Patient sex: F
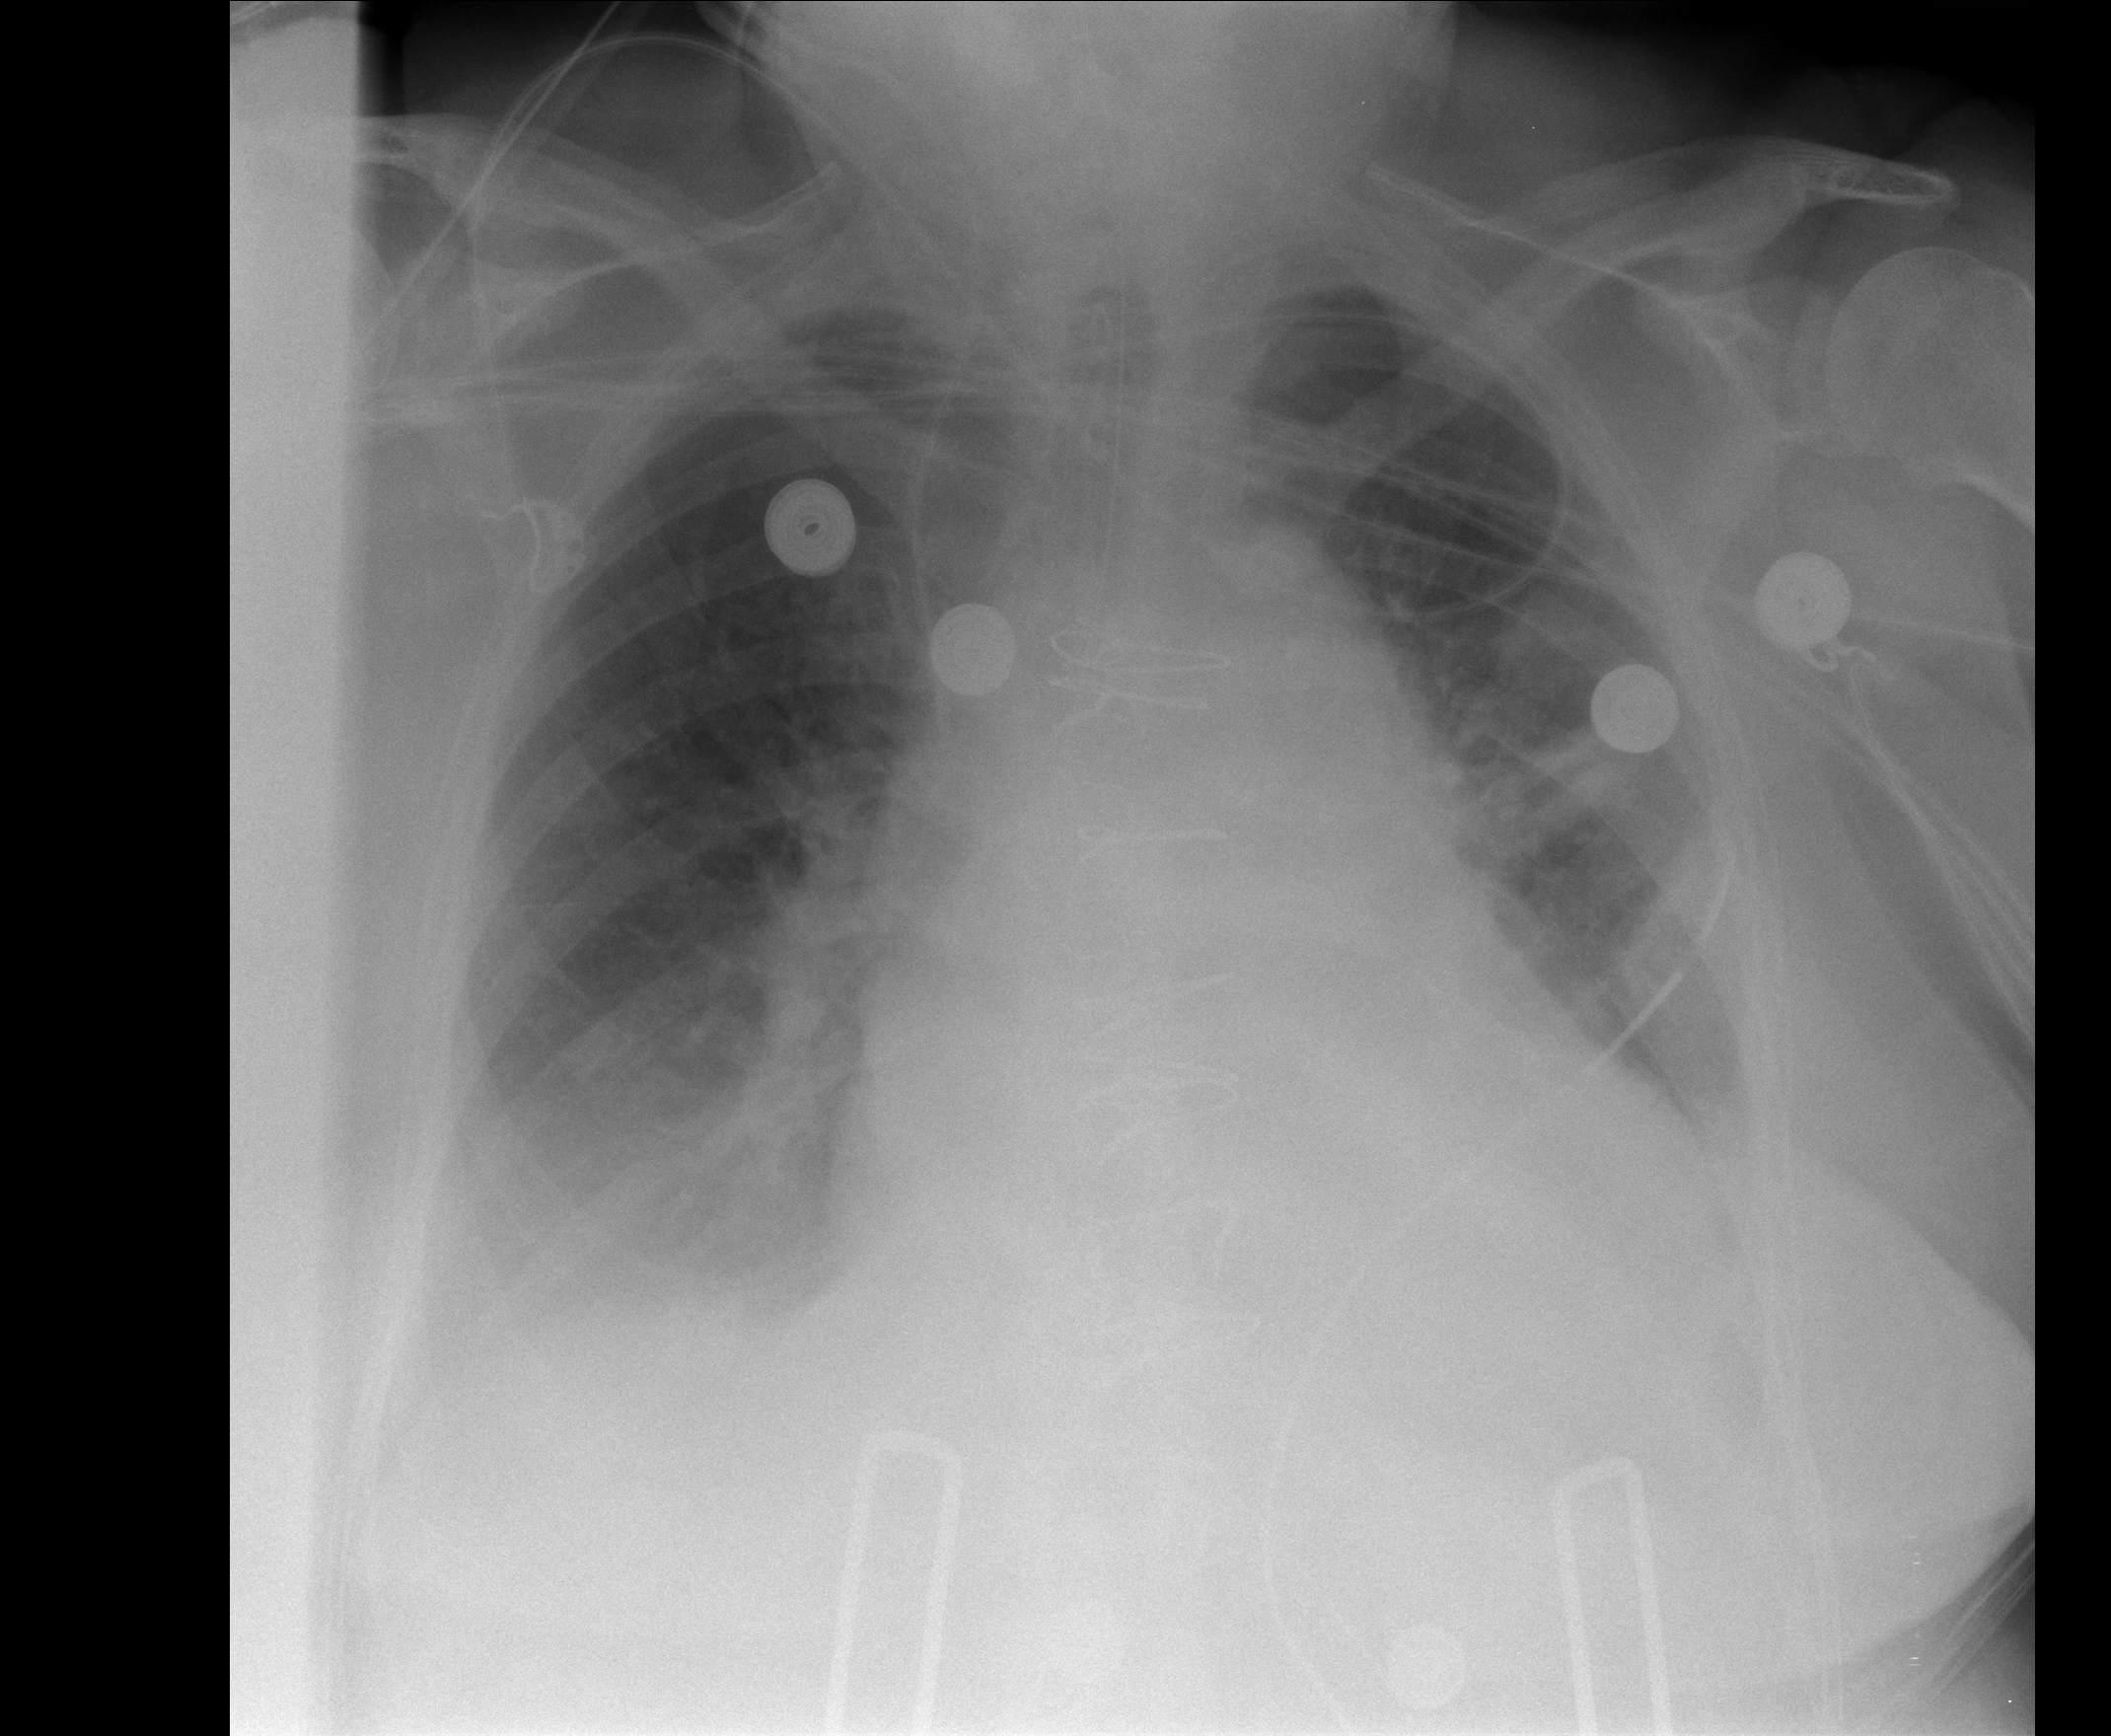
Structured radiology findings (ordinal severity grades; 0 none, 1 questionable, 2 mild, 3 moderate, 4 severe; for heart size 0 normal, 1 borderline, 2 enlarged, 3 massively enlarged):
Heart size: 2
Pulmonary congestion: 2
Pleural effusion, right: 2
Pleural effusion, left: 2
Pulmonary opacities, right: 0
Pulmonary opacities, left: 0
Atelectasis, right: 2
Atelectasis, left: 2